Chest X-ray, PA view. Patient: 55 years old, sex F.
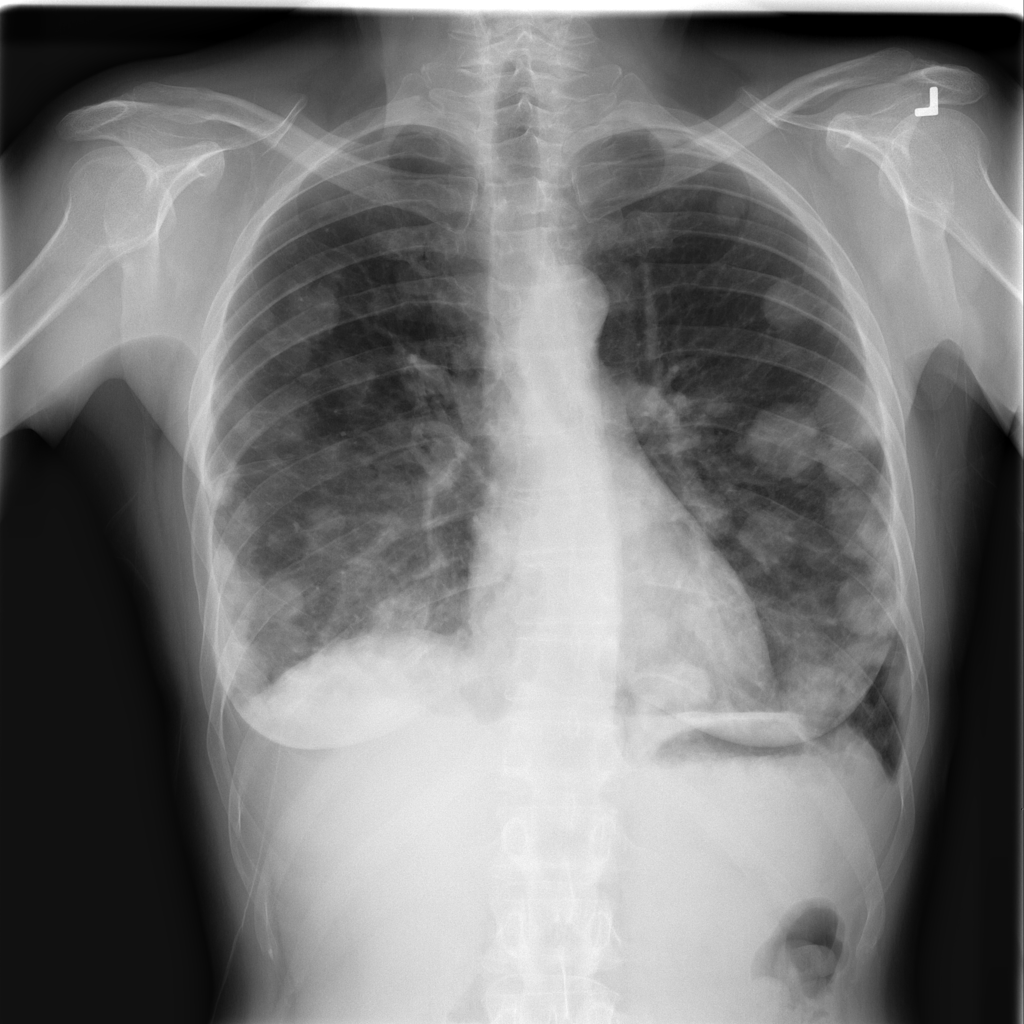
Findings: Mass, Nodule